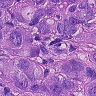
Metastatic tissue present: yes